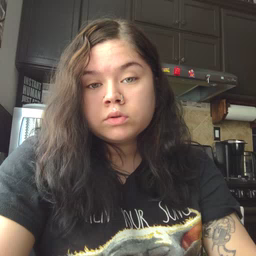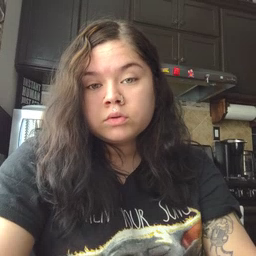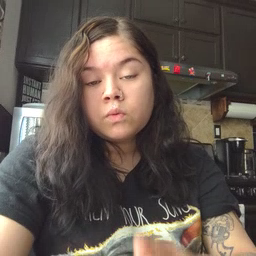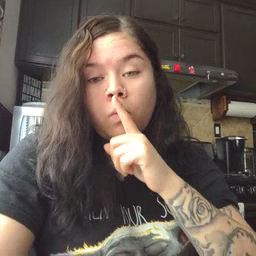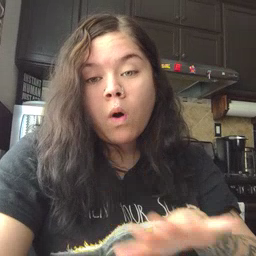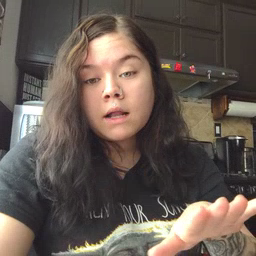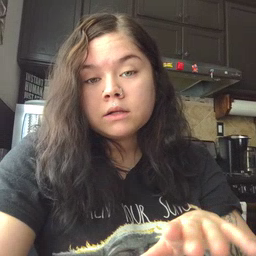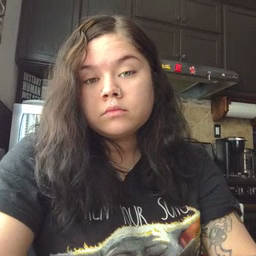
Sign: quiet